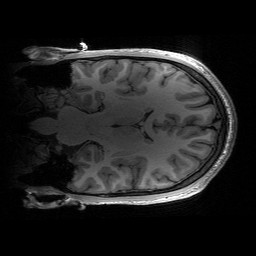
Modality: T1w
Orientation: coronal
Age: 17
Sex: male
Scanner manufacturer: siemens
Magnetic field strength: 3 T
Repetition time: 2.53 s
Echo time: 0.00297 s